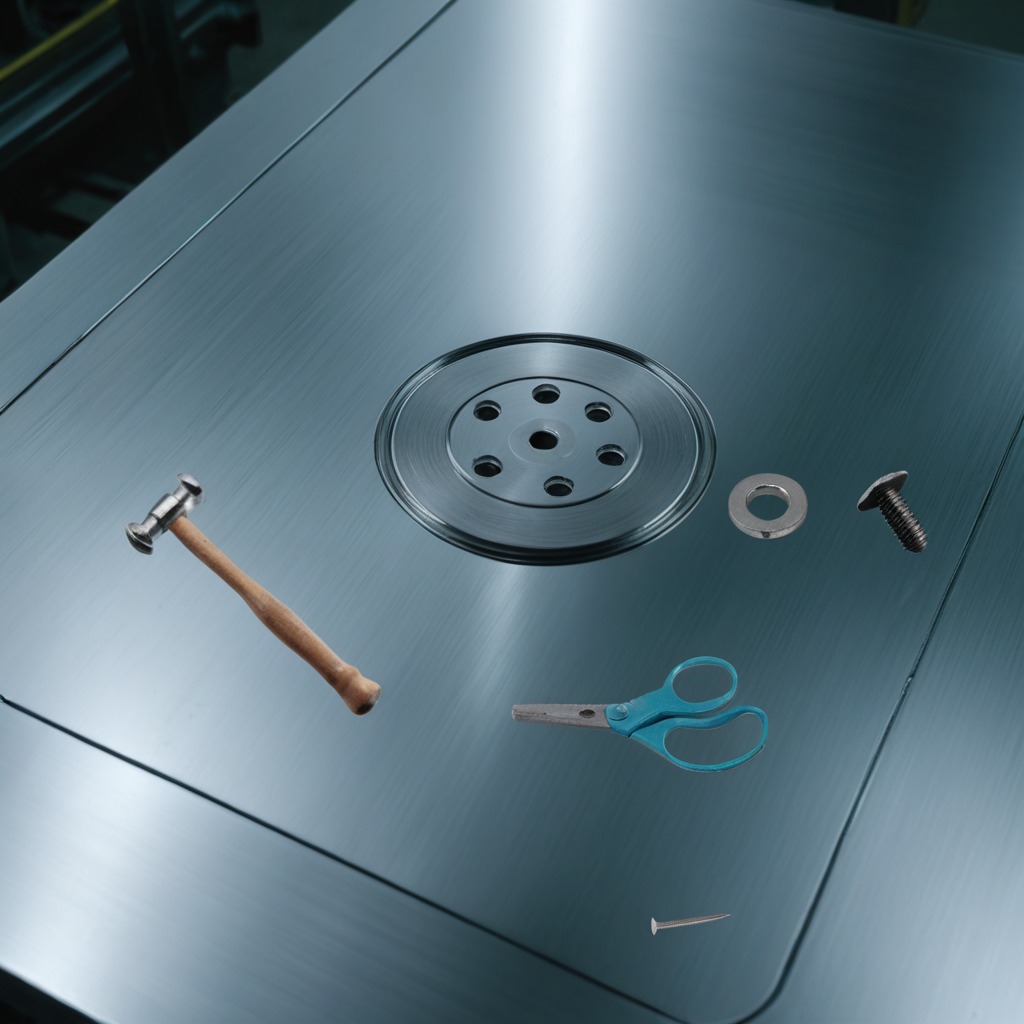
A flat metal washer, a metal machine screw, an iron nail, a hammer, and a pair of scissors are lying on the metal table.